Question: I have my game in a state where it works in eclipse. My project directory looks like the image on the left.

Exporting seems to go just fine, I have some unused variables that aren't yet functional but the code works without errors. But when I double click (yes jar files are associated with the jre to run by double clicking) nothing happens. So I try it from the command line and get the error shown on the right.
Can anyone please help me, I have no idea what's going on.
note: When I exported, I exported to a runnable jar and chose the extract libraries into jar option.
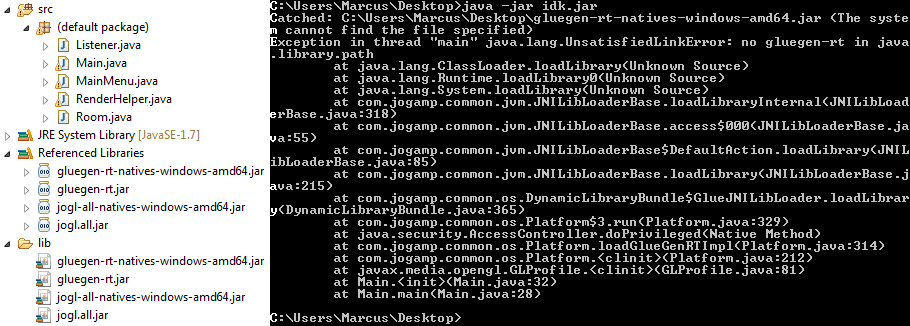
Answer: It seems like eclipse only extracted the pure java libraries. Try copying all those jar libraries to your desktop or some other directory in the classpath.